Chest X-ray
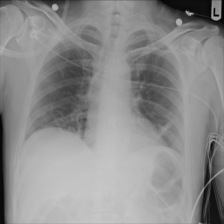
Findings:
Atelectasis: negative
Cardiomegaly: negative
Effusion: negative
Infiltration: negative
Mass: negative
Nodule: negative
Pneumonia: negative
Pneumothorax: negative
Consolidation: negative
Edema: negative
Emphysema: negative
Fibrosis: negative
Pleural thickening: negative
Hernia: negative